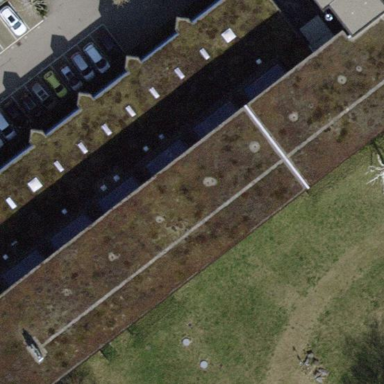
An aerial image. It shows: School building.